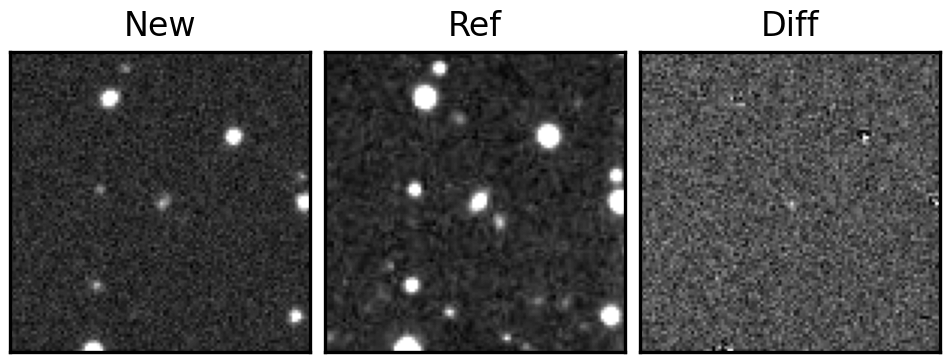
Label: real